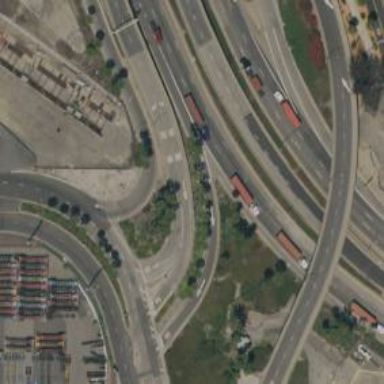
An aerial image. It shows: Trunk highway with expressway features.